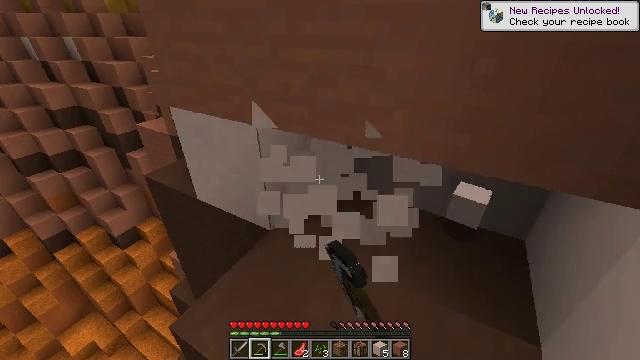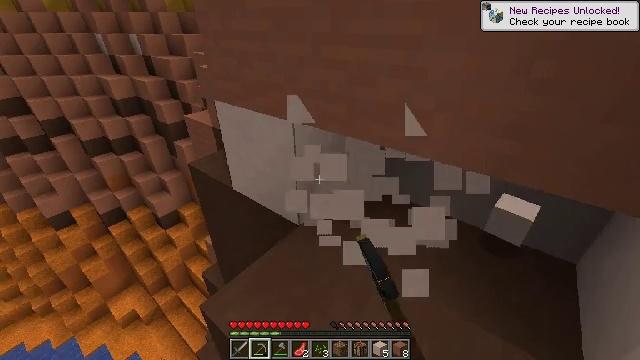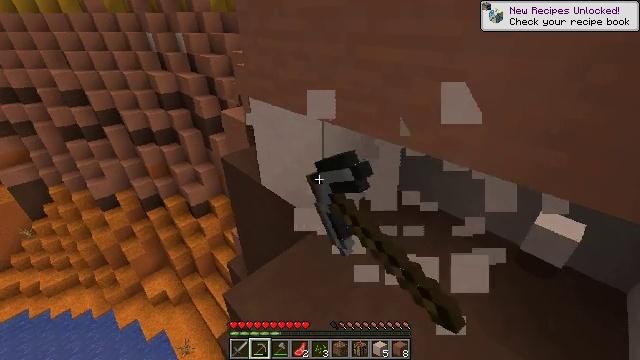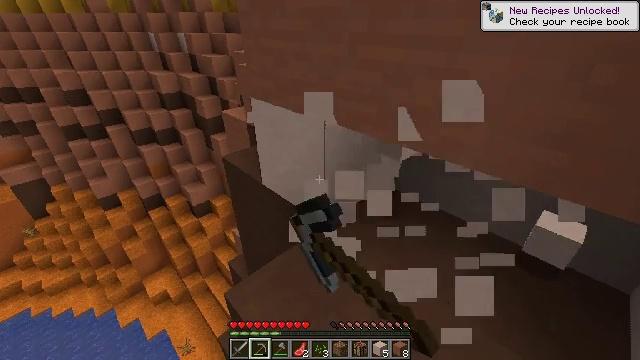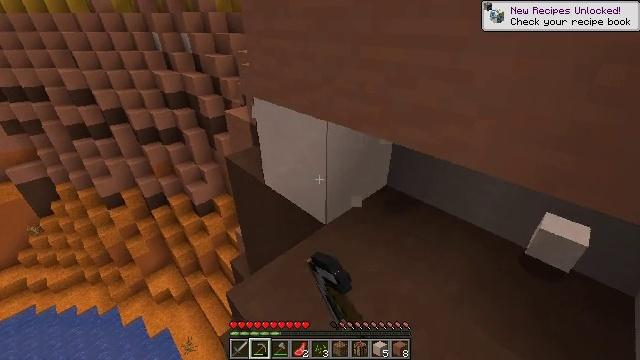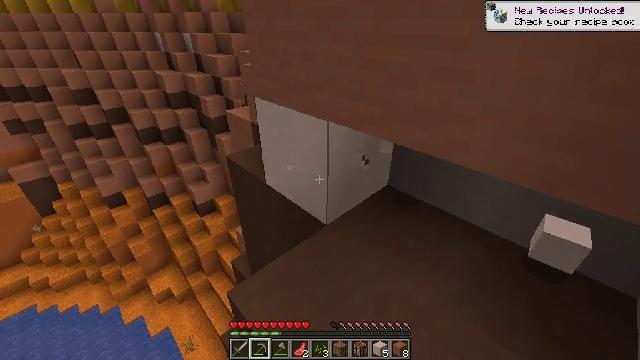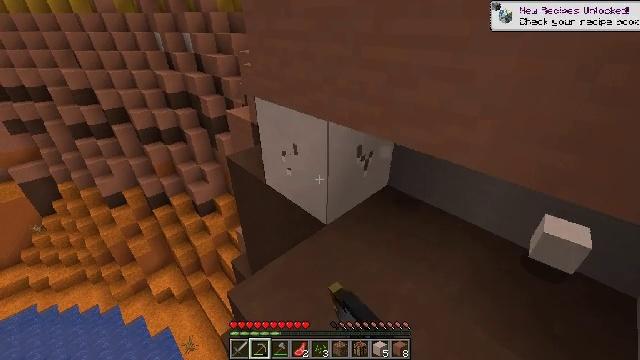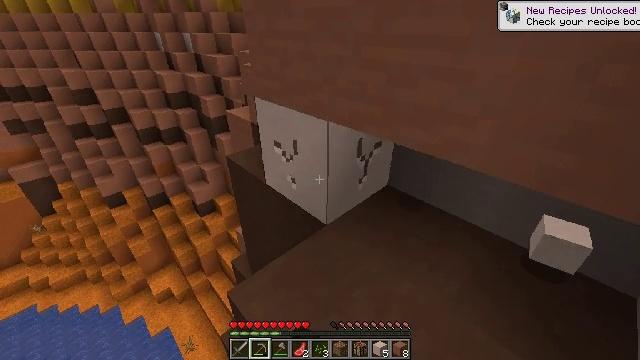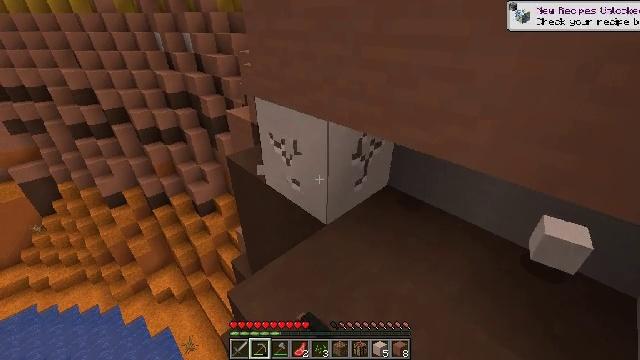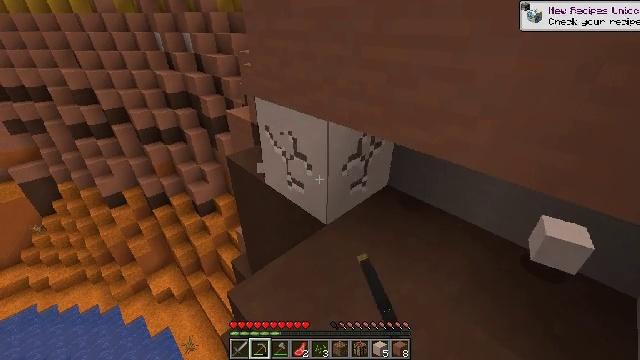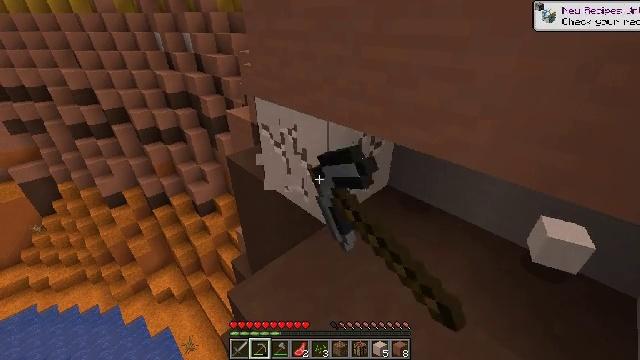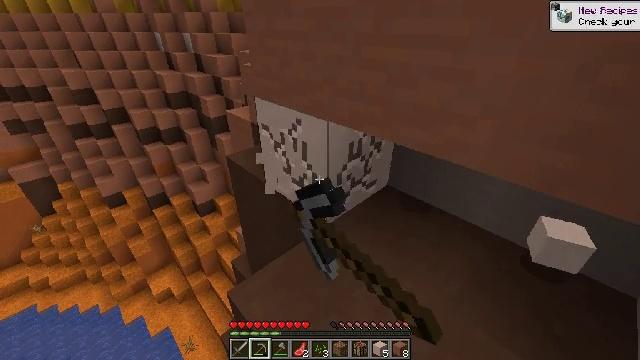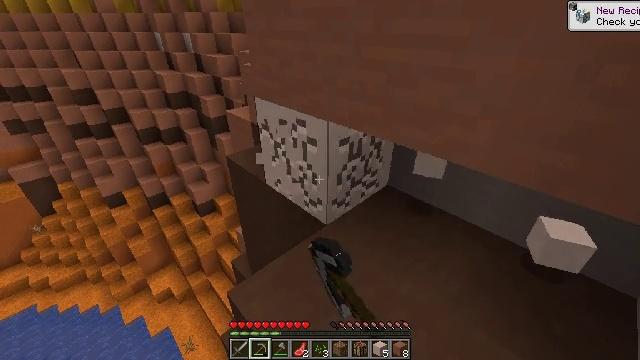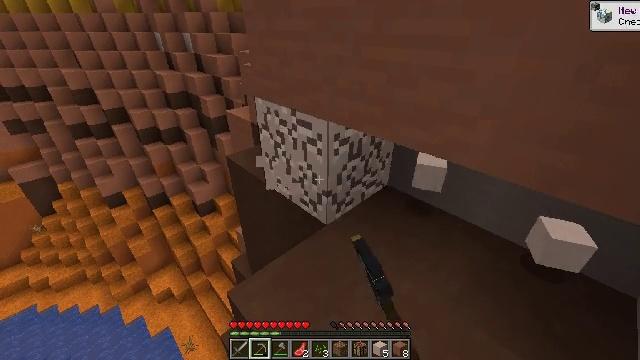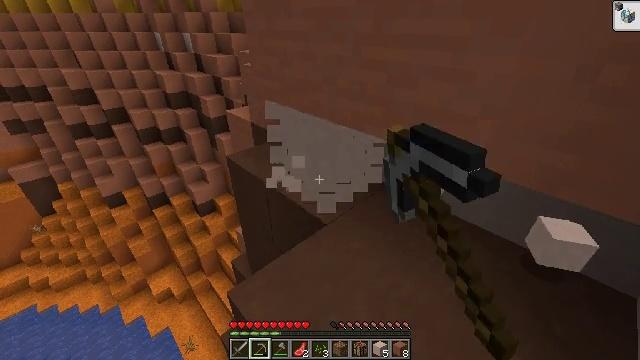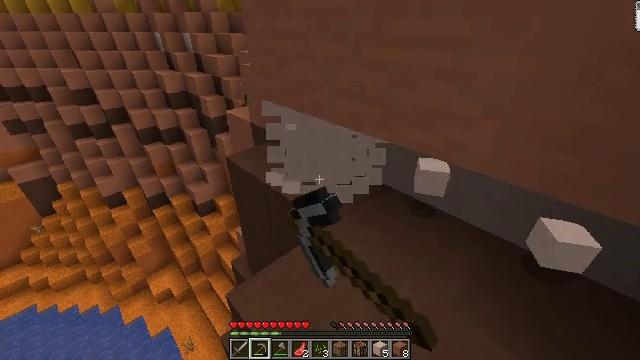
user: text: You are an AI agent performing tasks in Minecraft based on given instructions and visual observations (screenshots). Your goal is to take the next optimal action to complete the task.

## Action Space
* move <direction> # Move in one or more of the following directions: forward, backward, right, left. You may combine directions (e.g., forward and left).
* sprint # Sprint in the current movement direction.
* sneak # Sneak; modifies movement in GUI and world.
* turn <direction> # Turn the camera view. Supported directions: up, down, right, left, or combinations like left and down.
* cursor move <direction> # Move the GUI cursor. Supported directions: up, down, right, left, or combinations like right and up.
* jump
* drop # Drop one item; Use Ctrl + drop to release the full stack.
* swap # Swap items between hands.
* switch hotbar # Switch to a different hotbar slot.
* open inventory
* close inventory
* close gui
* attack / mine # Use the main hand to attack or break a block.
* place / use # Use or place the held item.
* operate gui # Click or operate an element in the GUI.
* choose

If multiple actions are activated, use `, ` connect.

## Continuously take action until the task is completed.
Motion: motion action
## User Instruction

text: Dig white terracotta from a structure.
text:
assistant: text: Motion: turn left, attack / mine
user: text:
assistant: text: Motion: turn left, attack / mine
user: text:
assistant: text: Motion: attack / mine
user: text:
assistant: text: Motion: attack / mine
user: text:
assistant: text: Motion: attack / mine
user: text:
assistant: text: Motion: attack / mine
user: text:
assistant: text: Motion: attack / mine
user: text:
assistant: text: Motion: attack / mine
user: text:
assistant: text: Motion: attack / mine
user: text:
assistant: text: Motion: attack / mine
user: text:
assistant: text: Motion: attack / mine
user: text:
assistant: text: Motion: attack / mine
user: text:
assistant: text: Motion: attack / mine
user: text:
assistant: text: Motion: attack / mine
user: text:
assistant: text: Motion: move forward, attack / mine
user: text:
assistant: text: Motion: move forward, attack / mine
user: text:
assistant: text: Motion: move forward, turn right and up, attack / mine
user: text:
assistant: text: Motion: move forward, turn up, attack / mine
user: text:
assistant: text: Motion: attack / mine